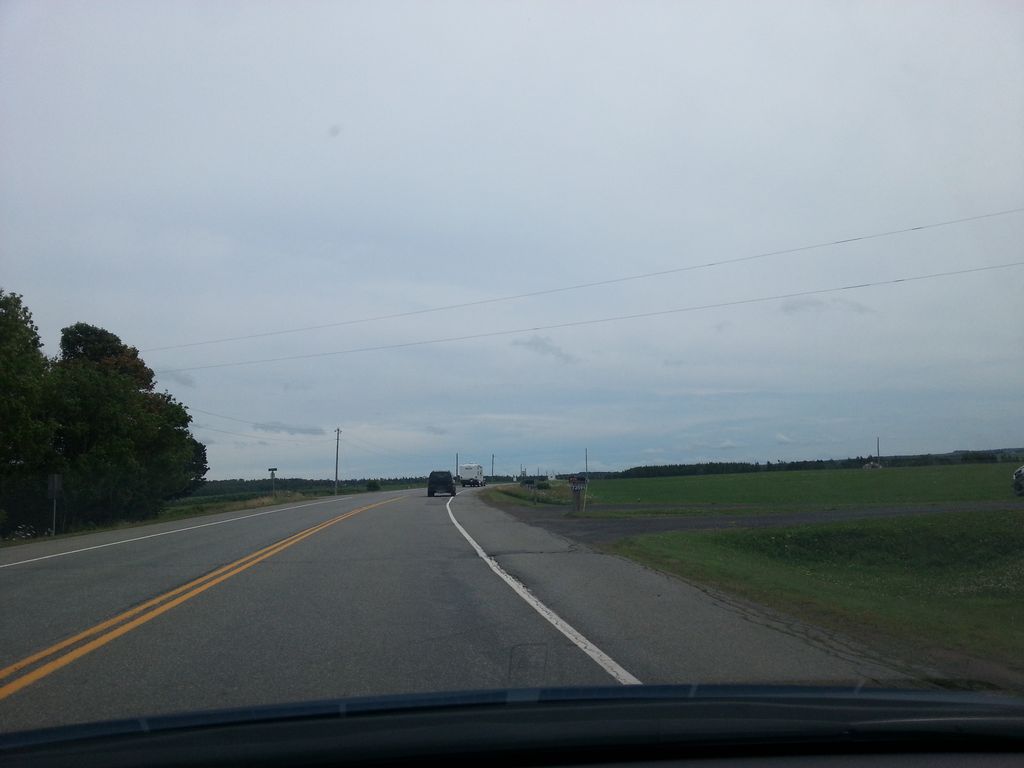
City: charlottetown